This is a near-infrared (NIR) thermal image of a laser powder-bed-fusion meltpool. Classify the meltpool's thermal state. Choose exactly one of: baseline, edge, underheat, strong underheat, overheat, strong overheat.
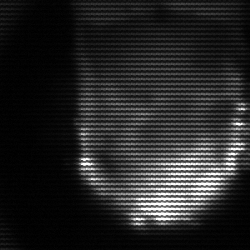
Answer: baseline